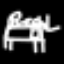
Label: bed